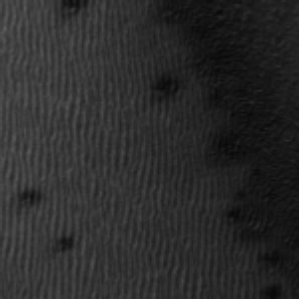
Label: frost